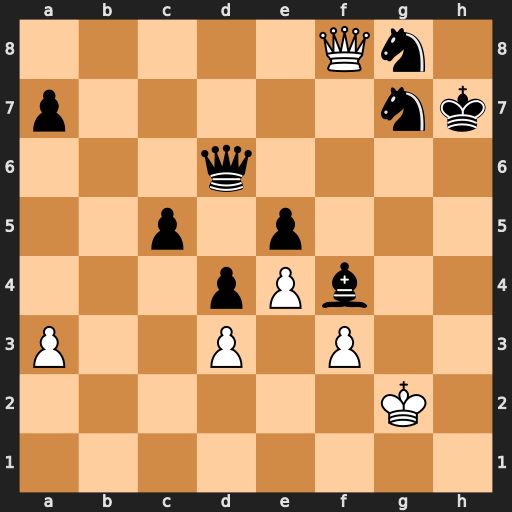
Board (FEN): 5Qn1/p5nk/3q4/2p1p3/3pPb2/P2P1P2/6K1/8
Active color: w
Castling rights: -
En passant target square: -
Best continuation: Qxd6 c4 dxc4